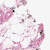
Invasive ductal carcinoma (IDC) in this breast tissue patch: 0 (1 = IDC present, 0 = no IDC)